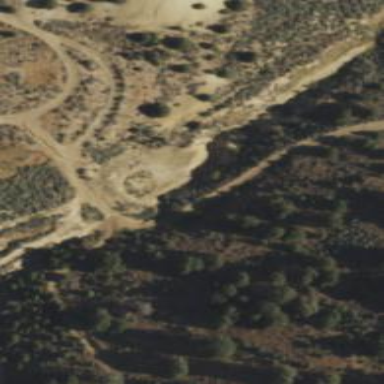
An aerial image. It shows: Quarry area.